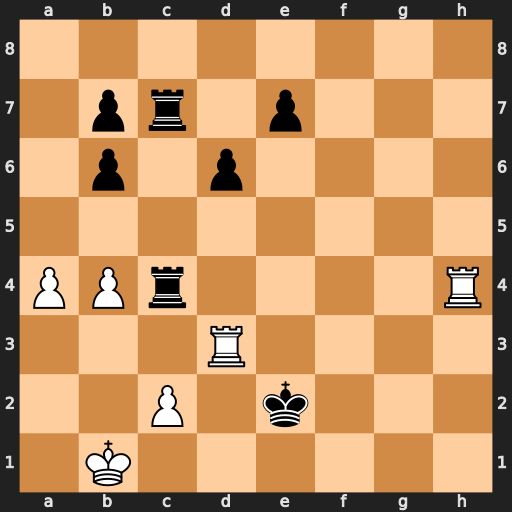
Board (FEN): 8/1pr1p3/1p1p4/8/PPr4R/3R4/2P1k3/1K6
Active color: w
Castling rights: -
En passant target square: -
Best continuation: Rh2+ Ke1 Kc1 Rxc2+ Rxc2 Rxc2+ Kxc2